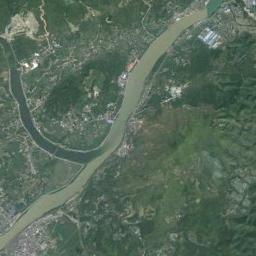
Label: river